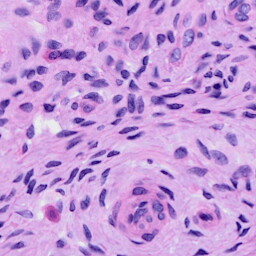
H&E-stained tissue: Cervix